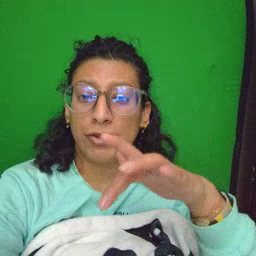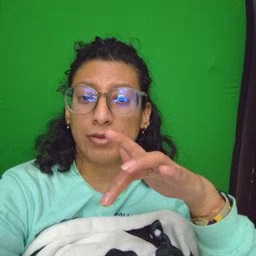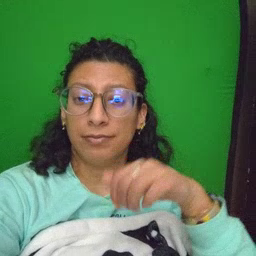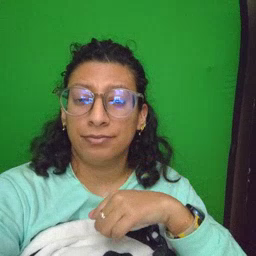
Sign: touch